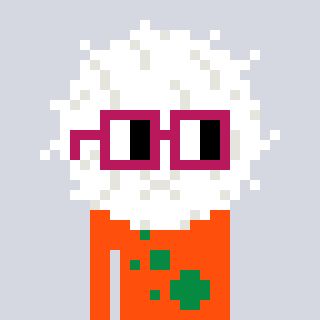
a pixel art character with square dark red glasses, a cottonball-shaped head and a orange-colored body on a cool background